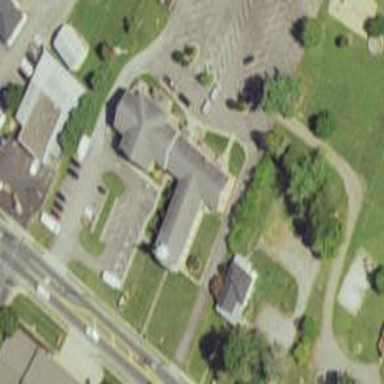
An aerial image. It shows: Building serving as place of worship.